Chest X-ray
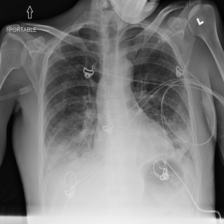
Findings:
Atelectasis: negative
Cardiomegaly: negative
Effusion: negative
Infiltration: positive
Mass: negative
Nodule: negative
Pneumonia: negative
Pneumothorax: negative
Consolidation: positive
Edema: negative
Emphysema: negative
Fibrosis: negative
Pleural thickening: negative
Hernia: negative